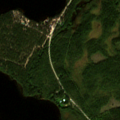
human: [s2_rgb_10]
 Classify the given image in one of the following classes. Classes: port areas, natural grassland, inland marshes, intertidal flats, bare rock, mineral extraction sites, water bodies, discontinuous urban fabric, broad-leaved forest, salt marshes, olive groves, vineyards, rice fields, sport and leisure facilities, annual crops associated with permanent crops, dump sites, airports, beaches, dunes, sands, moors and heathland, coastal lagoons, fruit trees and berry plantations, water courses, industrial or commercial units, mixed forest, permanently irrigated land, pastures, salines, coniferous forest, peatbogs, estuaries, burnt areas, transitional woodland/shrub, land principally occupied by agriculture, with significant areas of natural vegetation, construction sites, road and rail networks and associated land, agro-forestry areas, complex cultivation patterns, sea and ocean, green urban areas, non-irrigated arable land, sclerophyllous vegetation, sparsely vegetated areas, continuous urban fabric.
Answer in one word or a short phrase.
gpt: coniferous forest, water bodies